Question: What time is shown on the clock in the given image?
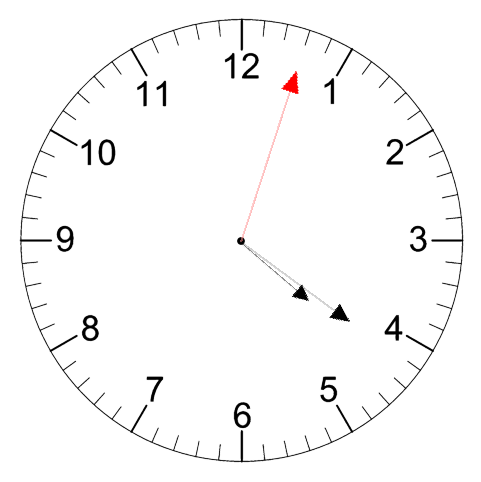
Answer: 04:21:03